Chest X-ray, AP view. Patient: 44 years old, sex M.
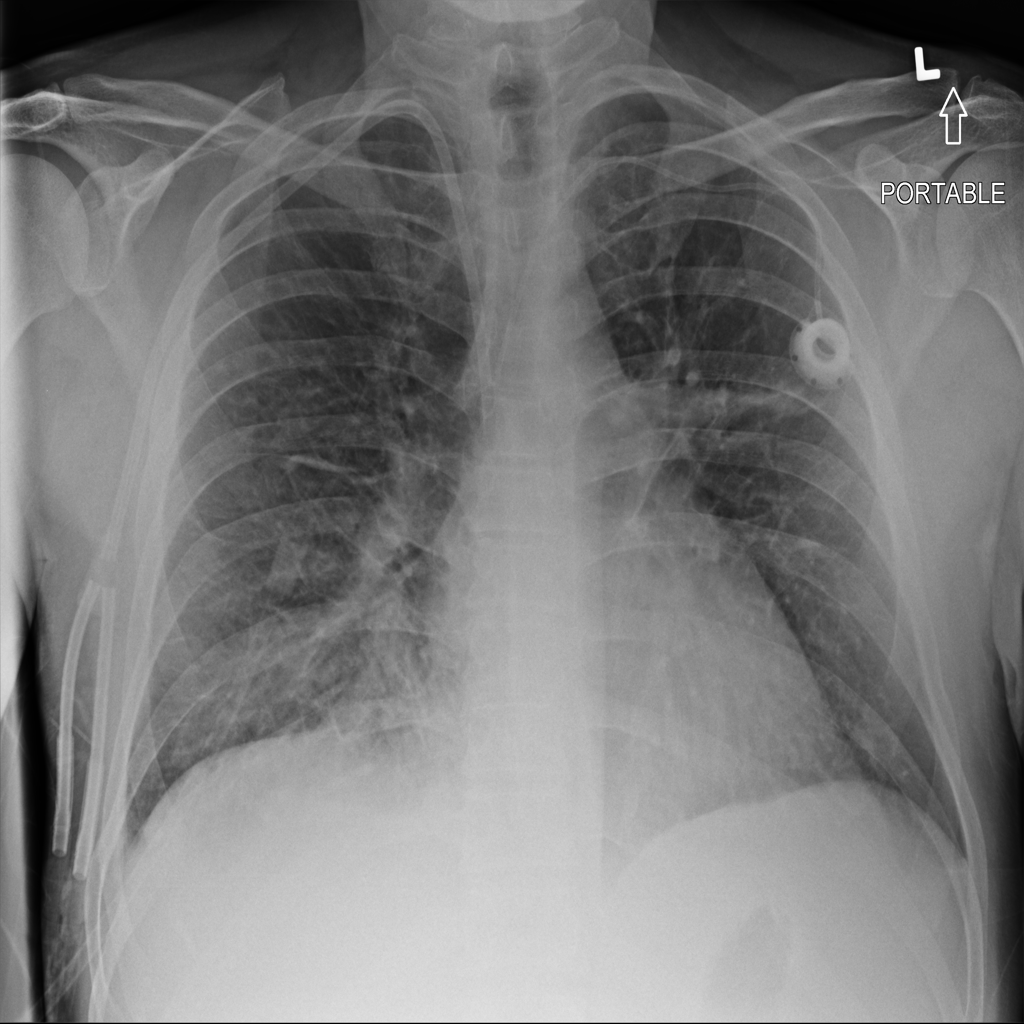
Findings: Effusion